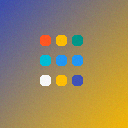
Screen state: on